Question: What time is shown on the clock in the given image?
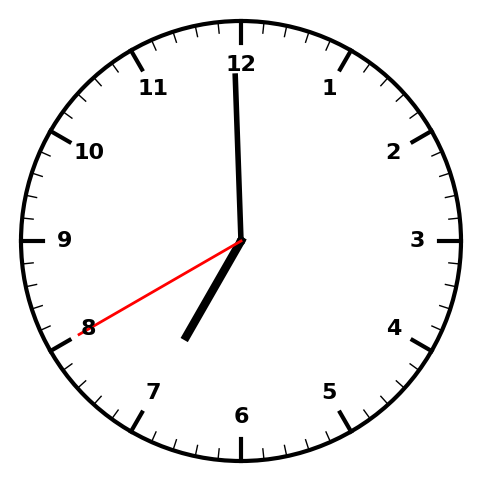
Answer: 06:59:40